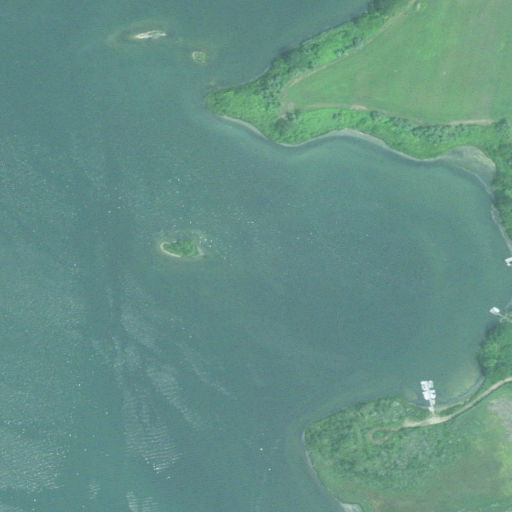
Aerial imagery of island in Rhode Island named Sauks Island containing open water, herbaceous wetlands, pasture, barren land, and grassland